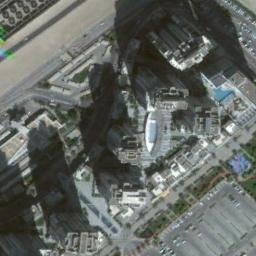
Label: commercial_area